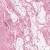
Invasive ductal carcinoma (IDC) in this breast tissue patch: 0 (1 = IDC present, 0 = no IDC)